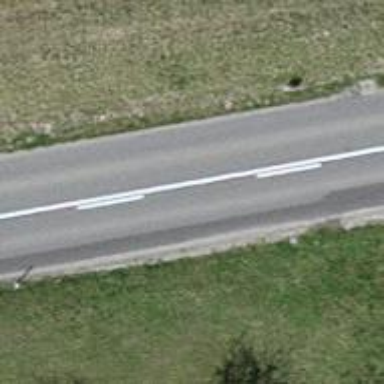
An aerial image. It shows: Secondary road.